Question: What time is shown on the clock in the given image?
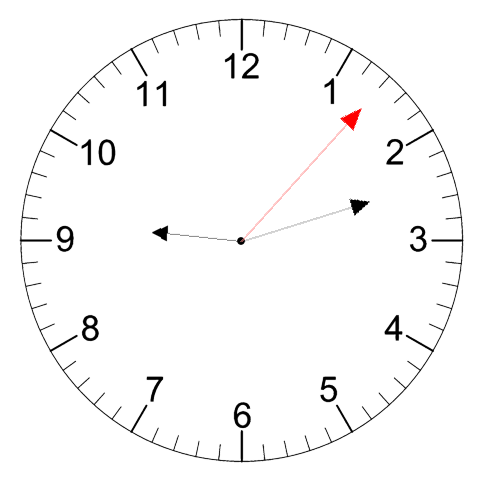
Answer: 09:12:07